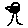
Label: tree